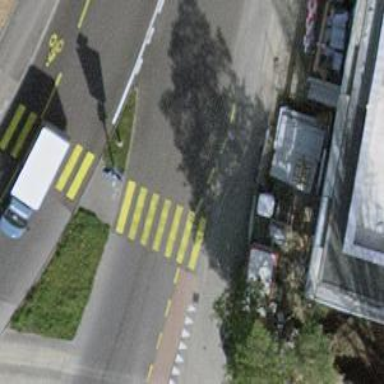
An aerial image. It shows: Uncontrolled road crossing.